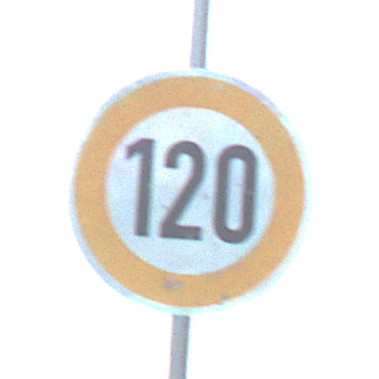
Verkehrszeichen: Geschwindigkeit120
Umgebung: Outdoor, RoadRail
Tageszeit: SunriseSunset
Wetter: PartlyCloudy
Licht: Natural
Jahreszeit: NotSpecified
Kontrast: LowContrast